Question: Can't believe I have to ask this - you'd think such a basic feature would be straightforward to implement, but I'm having trouble creating a footer for a Gridview. I've checked out various tutorials and other questions, such as <URL>, but am still encountering difficulties.
The problem is in displaying the footer properly (i.e. without adding an extra empty column). From what I gather, you need to put the FooterTemplate inside a TemplateField tag or it won't work - at least it wouldn't compile for me. If I insert this after the BoundFields columns then it adds an extra column which is not desirable.
'''
<asp:GridView ID="gridview1" runat="server" AutoGenerateColumns="false" AllowSorting="true"
CellPadding="3" HorizontalAlign="Center" GridLines="both" CssClass="dataTable1"
OnRowDataBound="Colour_Columns" Caption="PARTIAL COMPARE" ShowFooter="true">
<HeaderStyle BackColor="Black" ForeColor="AntiqueWhite" Height="30" CssClass="header" />
<FooterStyle BackColor="Black" ForeColor="AntiqueWhite" Height="30" CssClass="footer" />
<Columns>
<asp:BoundField DataField="FOLDER" HeaderText="Location" />
<asp:BoundField DataField="FILE" HeaderText="File" />
<asp:BoundField DataField="CHECKSUM" HeaderText="Checksum" Visible="false" />
<asp:BoundField DataField="STATUS" HeaderText="Status" />
<asp:BoundField DataField="DATE" HeaderText="Date" Visible="false" />
<asp:TemplateField>
<FooterTemplate>
<asp:Button ID="UpdateButton" runat="server" Text="UPDATE" CssClass="updateButton" />
</FooterTemplate>
</asp:TemplateField>
</Columns>
</asp:GridView>
'''

Similarly, if I put it before the BoundFields it adds an extra column on the left. If I try to put all the BoundFields under the TemplateField it won't compile.
How do I add the footer to the gridview without creating an extra column? Also, while we're at it, how can I set its colspan to 1? (It's only going to have the one Update button in it, so no need for three columns in the footer.)
'''
protected void Colour_Columns(Object sender, GridViewRowEventArgs e)
{
if (e.Row.RowType == DataControlRowType.DataRow)
{
if (e.Row.Cells[3].Text == "Match")
e.Row.BackColor = Color.Lime;
if (e.Row.Cells[3].Text == "Mismatch")
e.Row.BackColor = Color.Gold;
if (e.Row.Cells[3].Text == "New File")
e.Row.BackColor = Color.PeachPuff;
}
}
'''
This method does not seem to recognize ItemTemplate values...
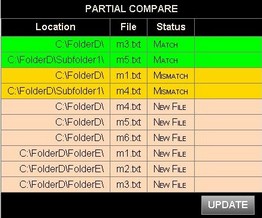
Answer: Try using template field only for the last column and in that column you can specify the ItemTemplate and FooterTemplate. Try the code below.
'''
<asp:GridView ID="gridview1" runat="server" AutoGenerateColumns="false" AllowSorting="true"
CellPadding="3" HorizontalAlign="Center" GridLines="both" CssClass="dataTable1"
OnRowDataBound="Colour_Columns" Caption="PARTIAL COMPARE" ShowFooter="true">
<HeaderStyle BackColor="Black" ForeColor="AntiqueWhite" Height="30" CssClass="header" />
<FooterStyle BackColor="Black" ForeColor="AntiqueWhite" Height="30" CssClass="footer" />
<Columns>
<asp:BoundField DataField="FOLDER" HeaderText="Location" />
<asp:BoundField DataField="FILE" HeaderText="File" />
<asp:BoundField DataField="CHECKSUM" HeaderText="Checksum" Visible="false" />
<asp:TemplateField HeaderText="Status">
<ItemTemplate>
<asp:Label ID="StatusLabel" runat="server" Text='<%# Eval("STATUS") %>' />
</ItemTemplate>
<FooterTemplate>
<asp:Button ID="UpdateButton" runat="server" Text="UPDATE" CssClass="updateButton" />
</FooterTemplate>
</asp:TemplateField>
<asp:BoundField DataField="DATE" HeaderText="Date" Visible="false" />
</Columns>
</asp:GridView>
'''
I changed the Cs file to read the value from the template field. Please recopy the ASPX to becouse I changed it too by adding an ID to the Label
CS:
'''
protected void Colour_Columns(Object sender, GridViewRowEventArgs e)
{
if (e.Row.RowType == DataControlRowType.DataRow)
{
Label StatusLabel = e.Row.FindControl("StatusLabel") as Label;
if (StatusLabel.Text == "Match")
e.Row.BackColor = Color.Lime;
if (StatusLabel.Text == "Mismatch")
e.Row.BackColor = Color.Gold;
if (StatusLabel.Text == "New File")
e.Row.BackColor = Color.PeachPuff;
}
}
'''